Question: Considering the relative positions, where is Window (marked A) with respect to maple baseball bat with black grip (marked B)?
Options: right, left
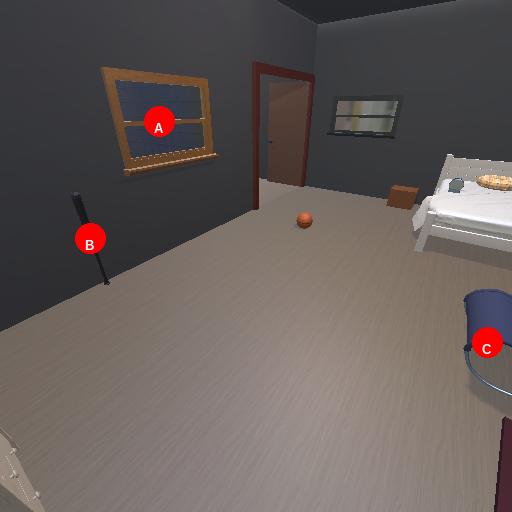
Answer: right